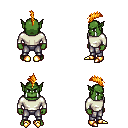
a pixel art fantasy rpg character, male body template, orc, green skin, white long-sleeve shirt, metal pants, light blonde mohawk hairstyle, gold boots, four views (front, back, left, right), 2x2 character sprite sheet, small pixel art, hard edges, no anti-aliasing